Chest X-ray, PA view. Patient: 37 years old, sex M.
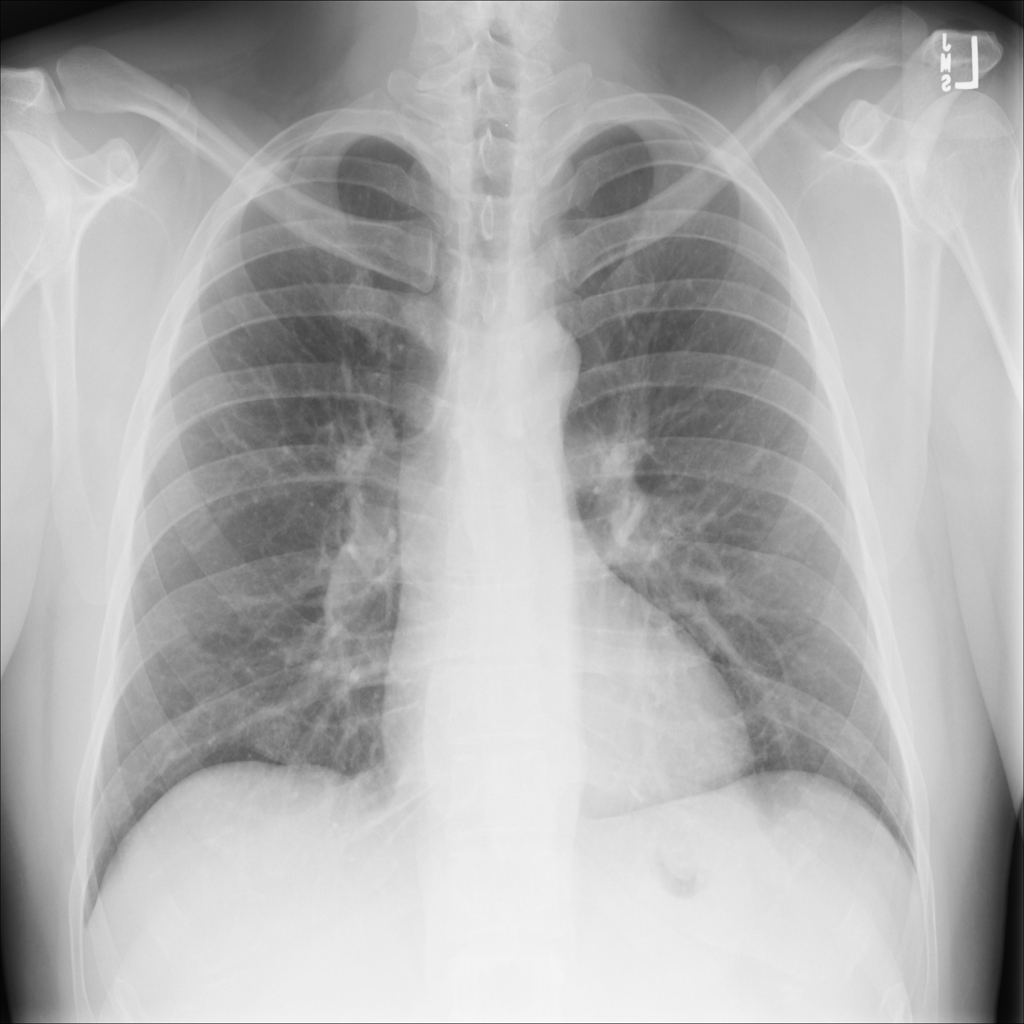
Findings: Mass